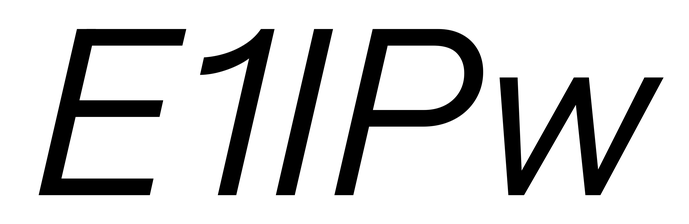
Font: InstrumentSans-Italic_Italic